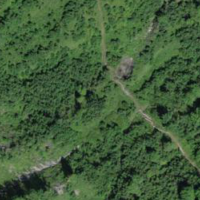
EUNIS habitat code: 23
Species observed at this site:
Aporia crataegi